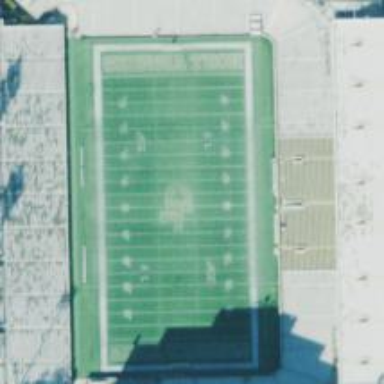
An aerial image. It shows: Athletic stadium primarily used for American football. It is classified as "Athletic" in the Gatech building type category.